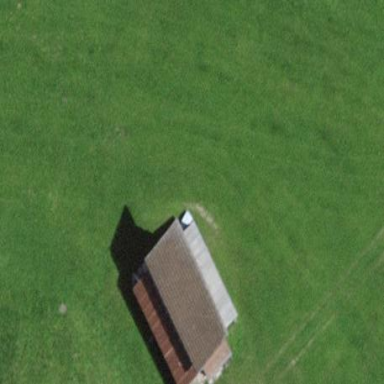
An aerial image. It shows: Shed building.